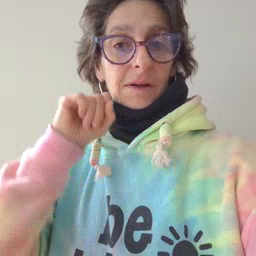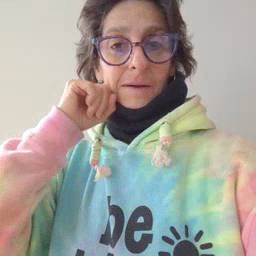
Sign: apple